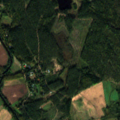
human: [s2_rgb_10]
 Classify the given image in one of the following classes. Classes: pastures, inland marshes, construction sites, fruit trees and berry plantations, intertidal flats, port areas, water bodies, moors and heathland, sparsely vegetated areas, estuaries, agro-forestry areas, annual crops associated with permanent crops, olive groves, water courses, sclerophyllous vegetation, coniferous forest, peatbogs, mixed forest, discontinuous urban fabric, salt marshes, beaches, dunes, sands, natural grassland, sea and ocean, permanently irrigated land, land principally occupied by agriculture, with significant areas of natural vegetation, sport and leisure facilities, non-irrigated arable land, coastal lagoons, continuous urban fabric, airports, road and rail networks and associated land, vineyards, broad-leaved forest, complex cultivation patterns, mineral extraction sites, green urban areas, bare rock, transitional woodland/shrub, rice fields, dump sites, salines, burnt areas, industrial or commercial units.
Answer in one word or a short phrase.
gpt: non-irrigated arable land, land principally occupied by agriculture, with significant areas of natural vegetation, coniferous forest, water bodies